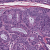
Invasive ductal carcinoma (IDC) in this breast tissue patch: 1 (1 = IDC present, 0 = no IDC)